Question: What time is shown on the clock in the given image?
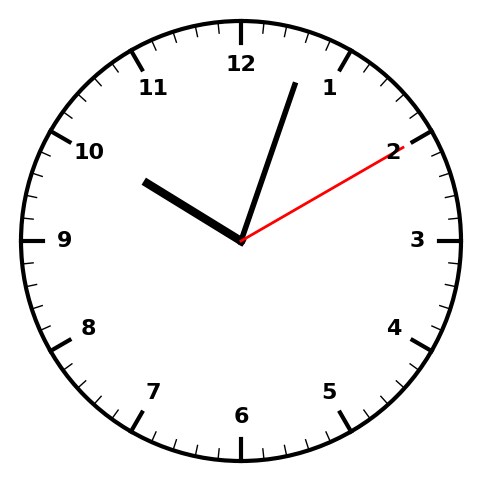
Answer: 10:03:10